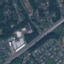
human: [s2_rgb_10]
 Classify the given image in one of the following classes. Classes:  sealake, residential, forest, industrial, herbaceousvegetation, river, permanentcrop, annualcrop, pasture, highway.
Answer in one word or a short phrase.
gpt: Highway